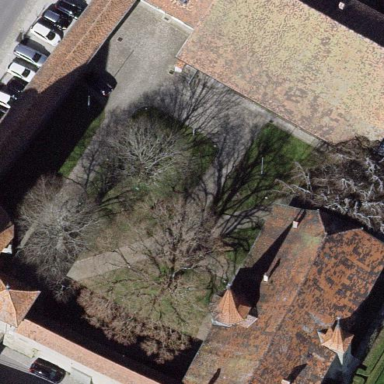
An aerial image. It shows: Historic castle building.